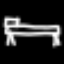
Label: bed